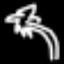
Label: palm tree